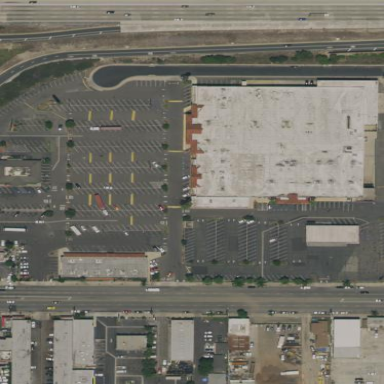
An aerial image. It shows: Retail building.